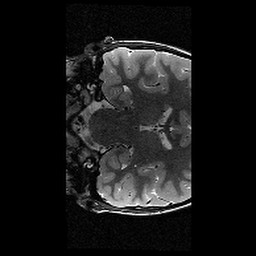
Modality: T2w
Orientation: coronal
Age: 10
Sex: male
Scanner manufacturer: siemens
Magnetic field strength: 3 T
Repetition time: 9.23 s
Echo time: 0.067 s